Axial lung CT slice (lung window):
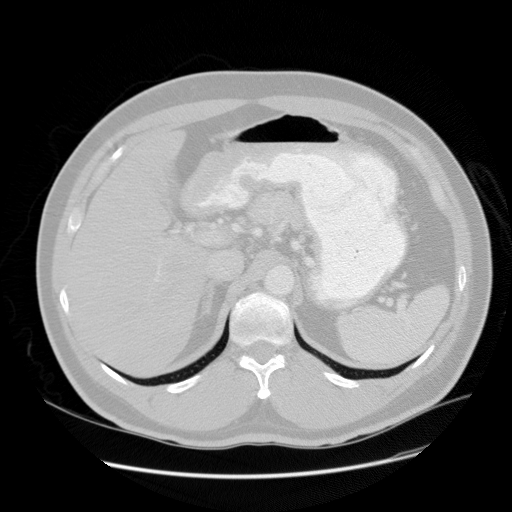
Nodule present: no